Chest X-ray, PA view. Patient: 45 years old, sex F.
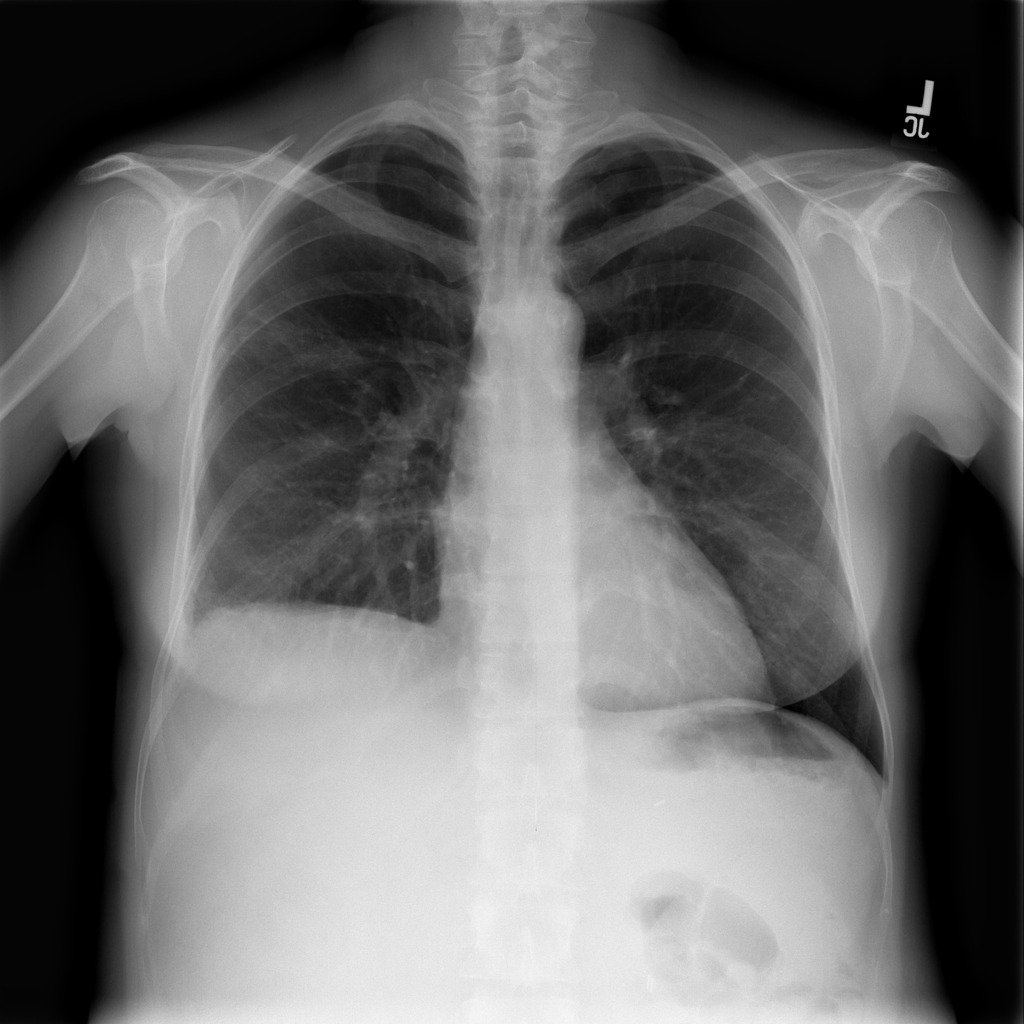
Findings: No Finding